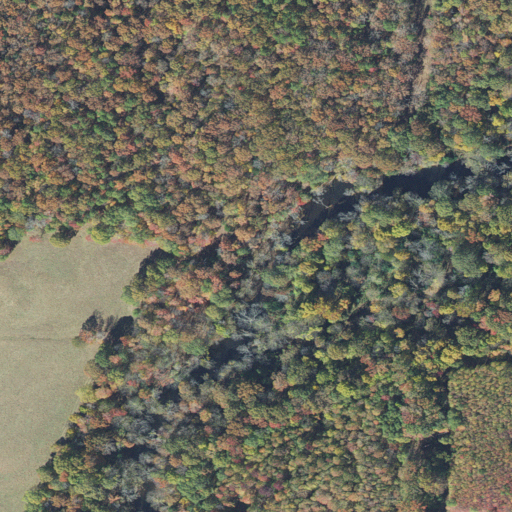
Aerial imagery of valley in Arkansas named Wolf Hollow containing deciduous forest, pasture, and mixed forest